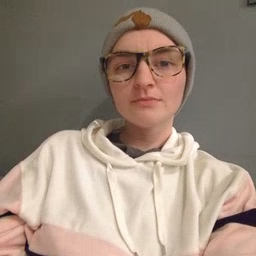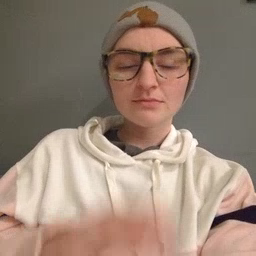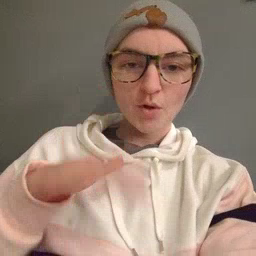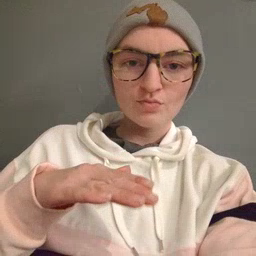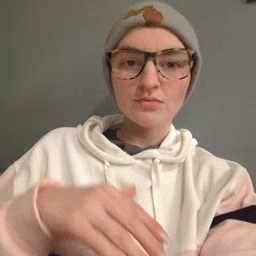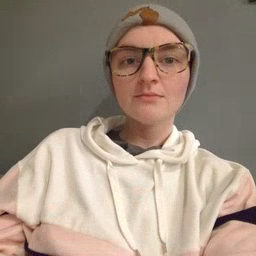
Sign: on